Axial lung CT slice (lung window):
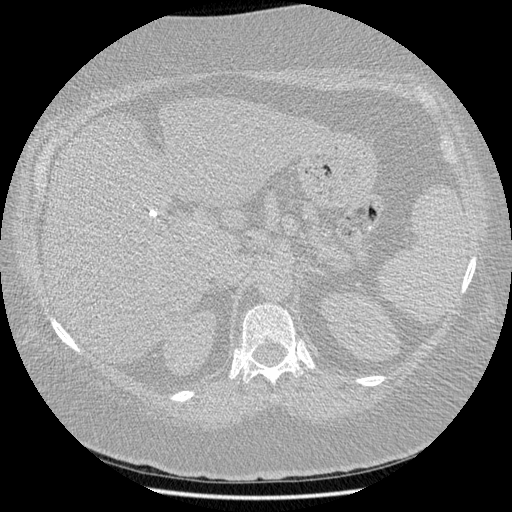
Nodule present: no